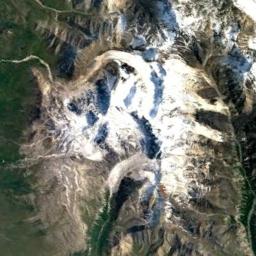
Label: snowberg